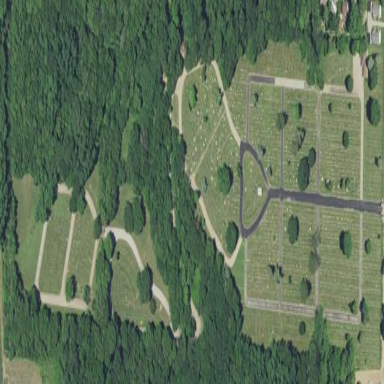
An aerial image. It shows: Cemetery.